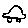
Label: car